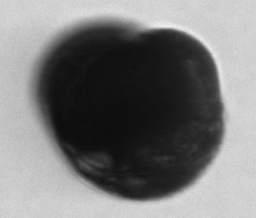
Label: pollen